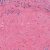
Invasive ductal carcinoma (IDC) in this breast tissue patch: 0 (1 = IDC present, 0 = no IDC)